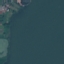
Land use / land cover: SeaLake